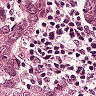
Metastatic tissue present: yes